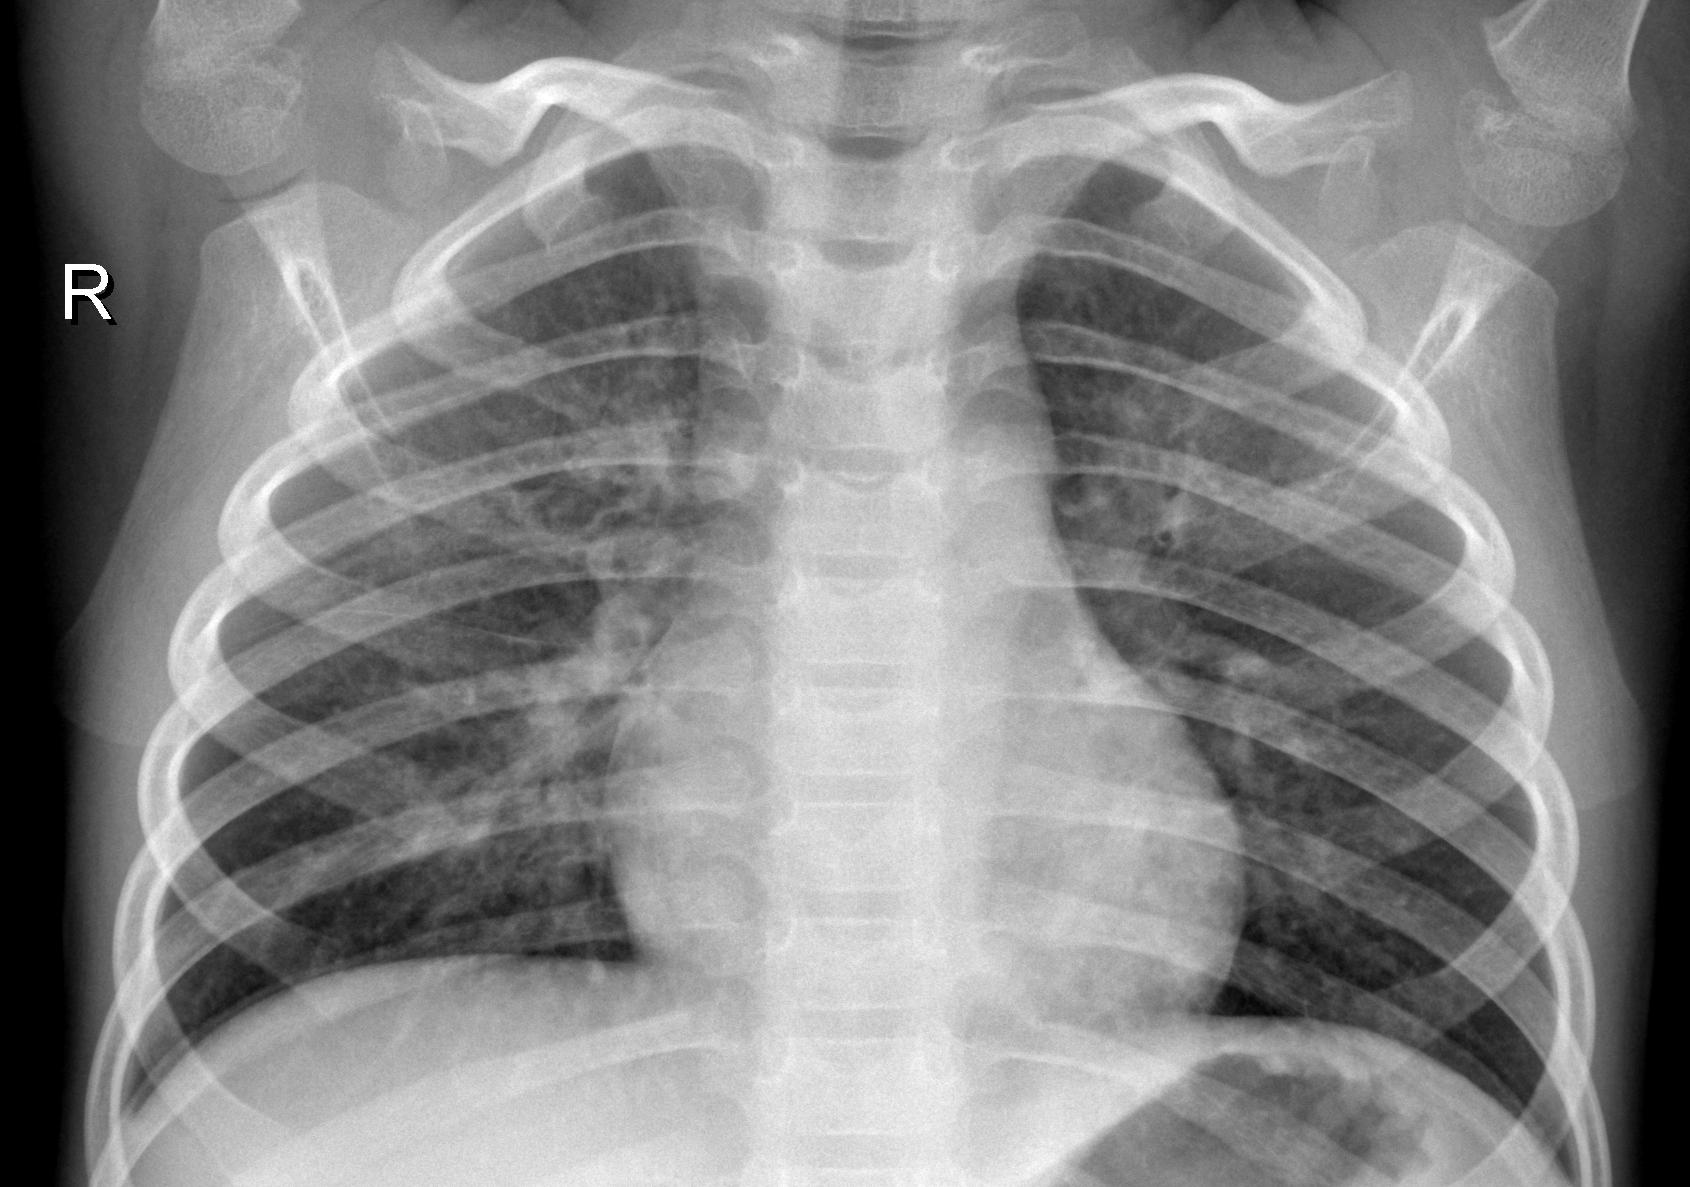
Diagnosis: PNEUMONIA